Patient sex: M
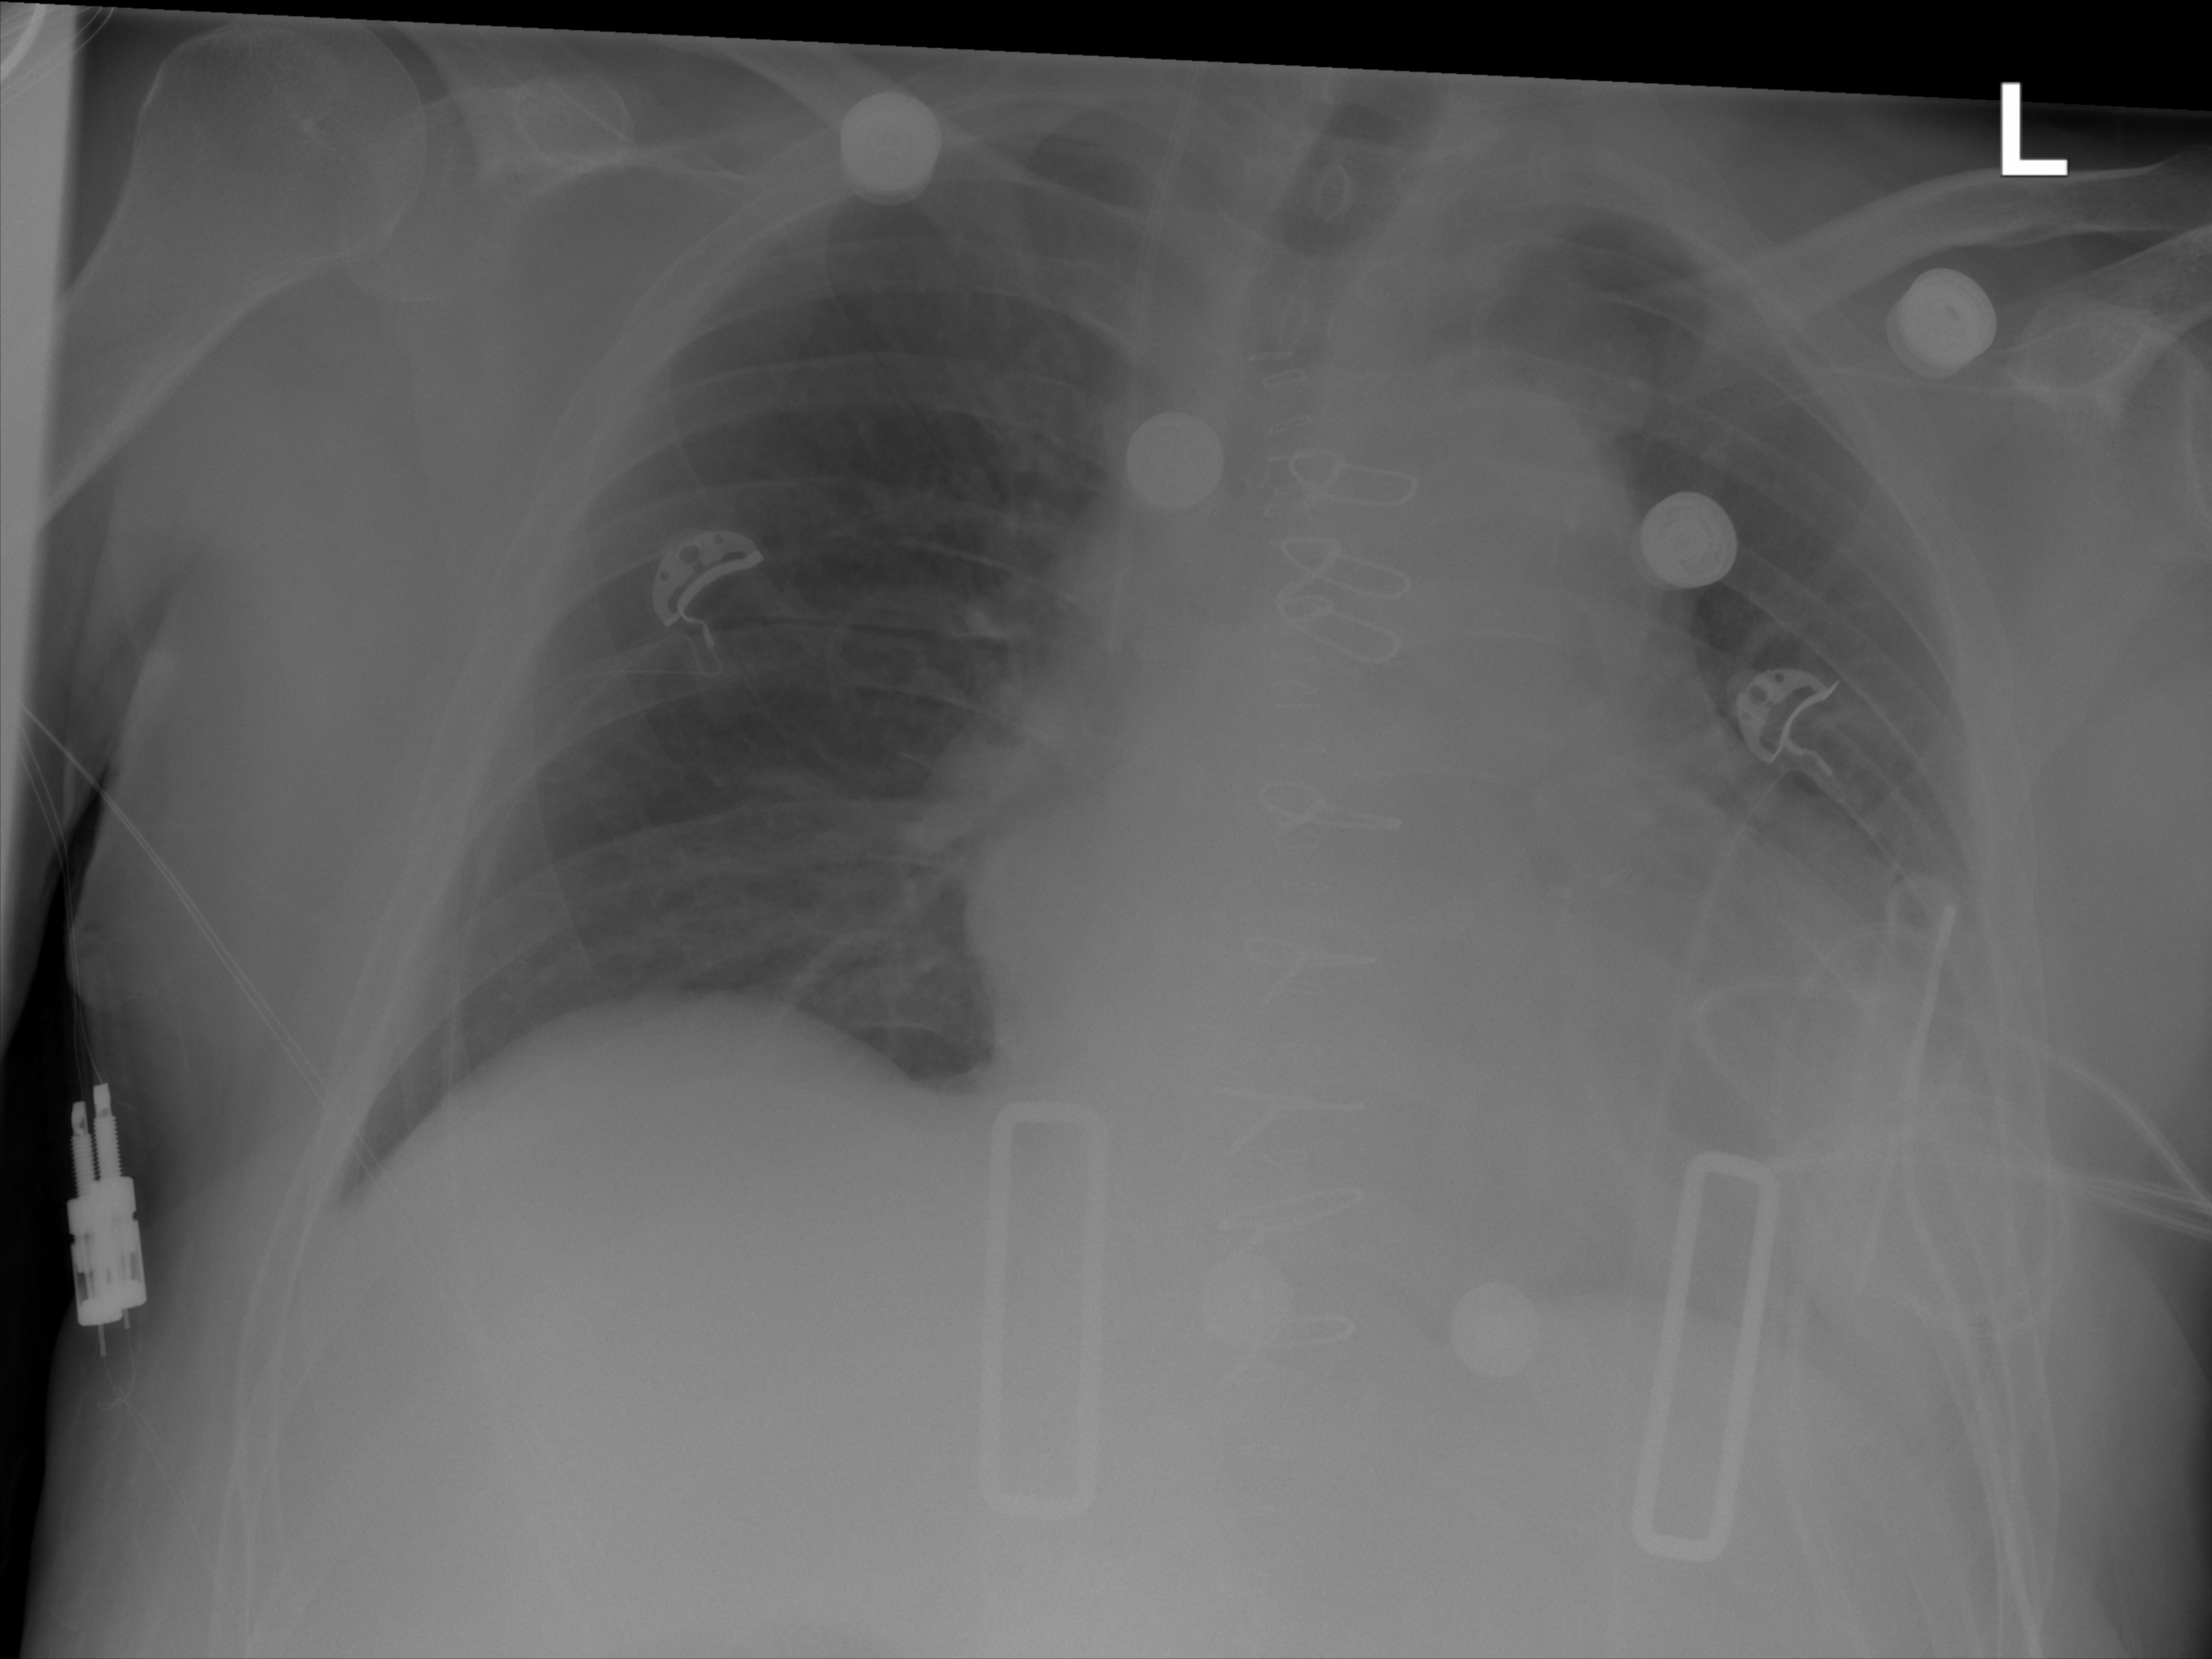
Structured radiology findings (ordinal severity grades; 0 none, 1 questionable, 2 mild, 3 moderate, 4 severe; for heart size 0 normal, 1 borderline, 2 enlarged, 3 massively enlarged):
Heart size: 2
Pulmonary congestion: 1
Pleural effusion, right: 0
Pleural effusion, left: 1
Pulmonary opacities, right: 0
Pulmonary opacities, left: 0
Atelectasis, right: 0
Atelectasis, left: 2